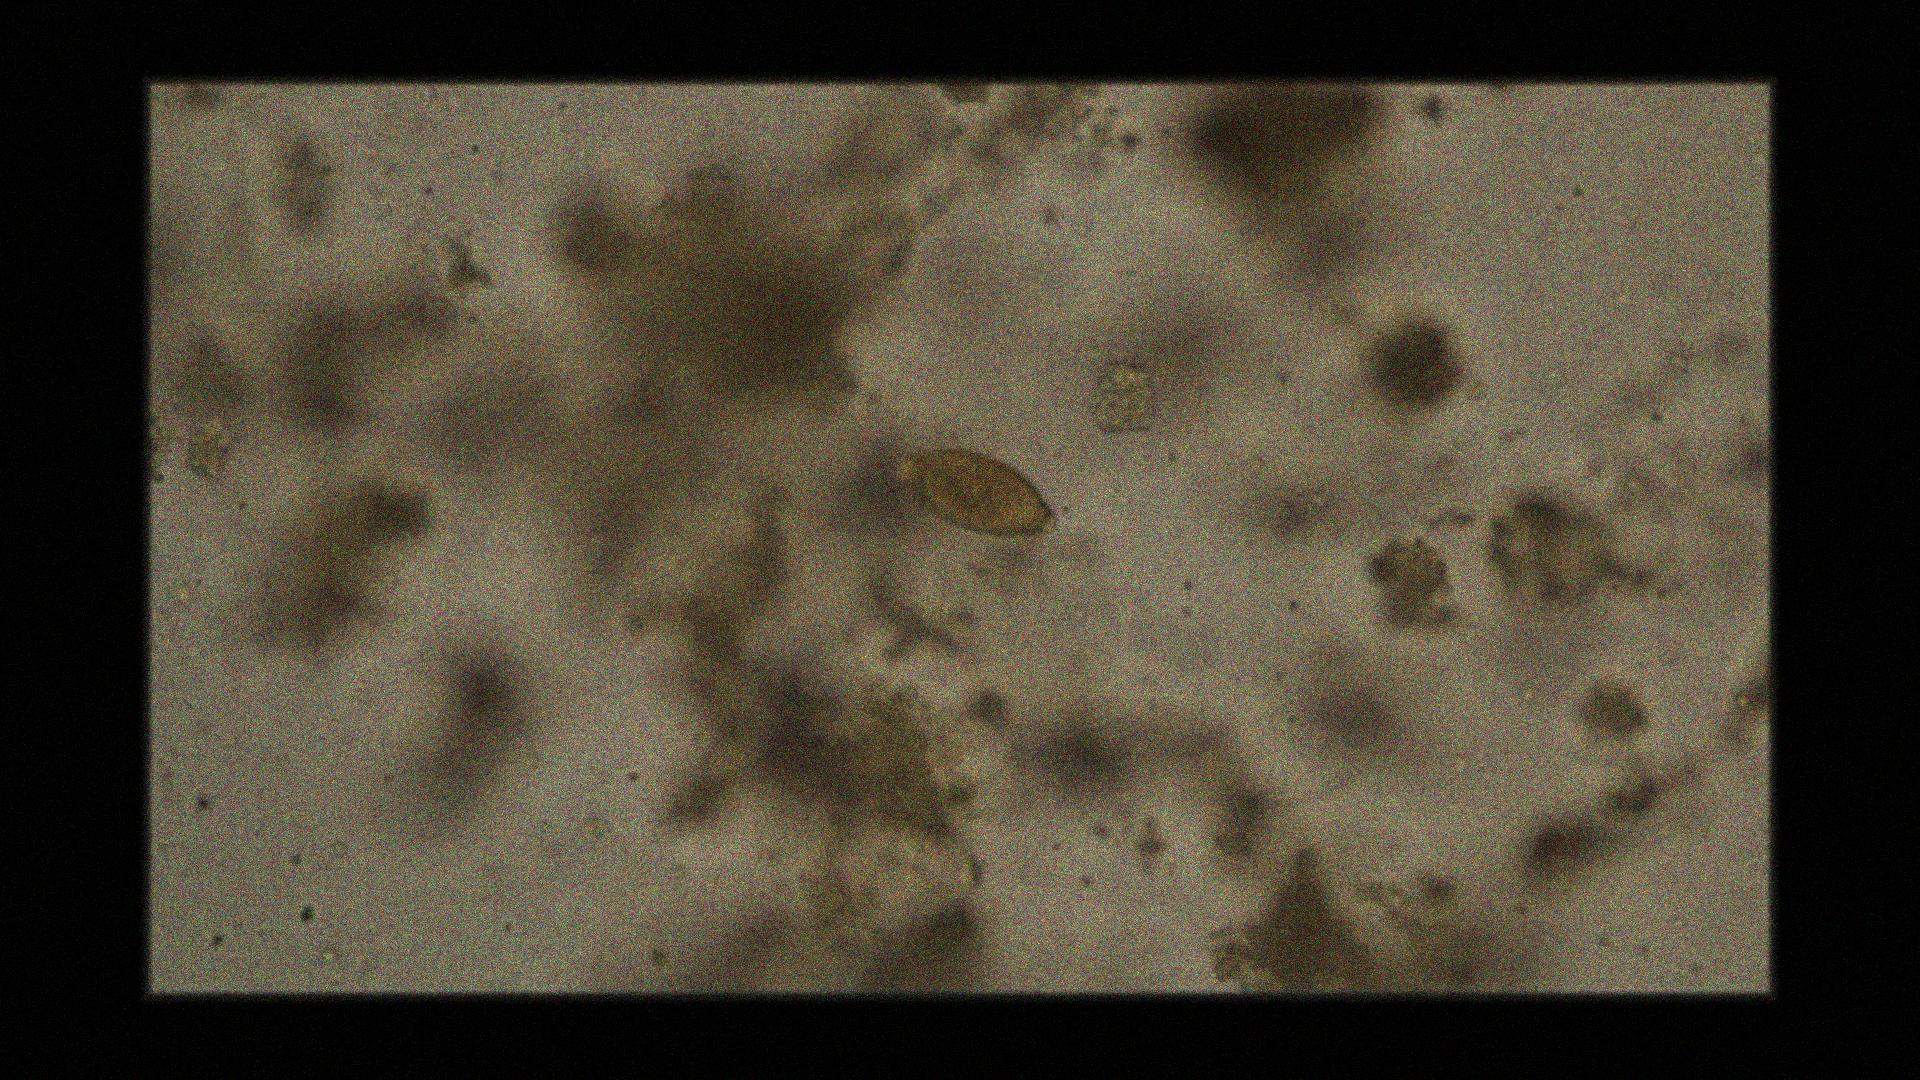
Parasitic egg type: Trichuris trichiura